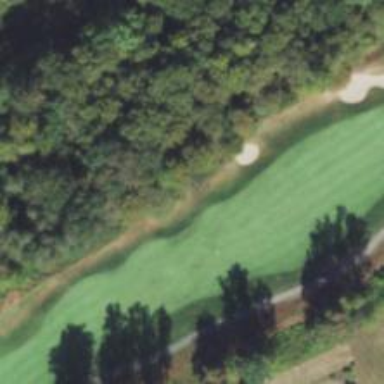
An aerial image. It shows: View of golf hole.